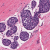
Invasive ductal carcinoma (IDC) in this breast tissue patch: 0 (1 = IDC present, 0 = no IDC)